Interaction volume radius: 10 \u00c5
Interaction volume height: 40 \u00c5
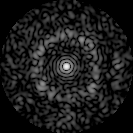
Disorder parameter: 0.7526